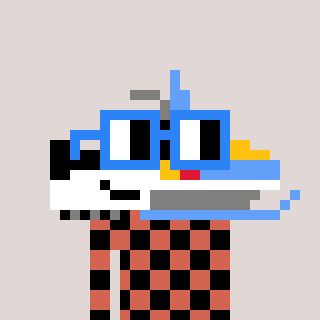
a pixel art character with square blue glasses, a snowmobile-shaped head and a peachy-colored body on a warm background